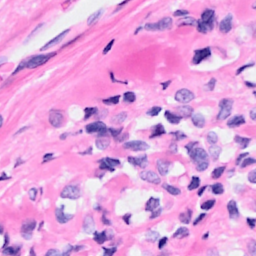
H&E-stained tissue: Breast